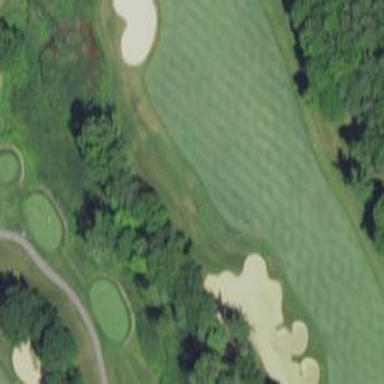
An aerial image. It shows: Grassy area designated as golf fairway.